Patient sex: M
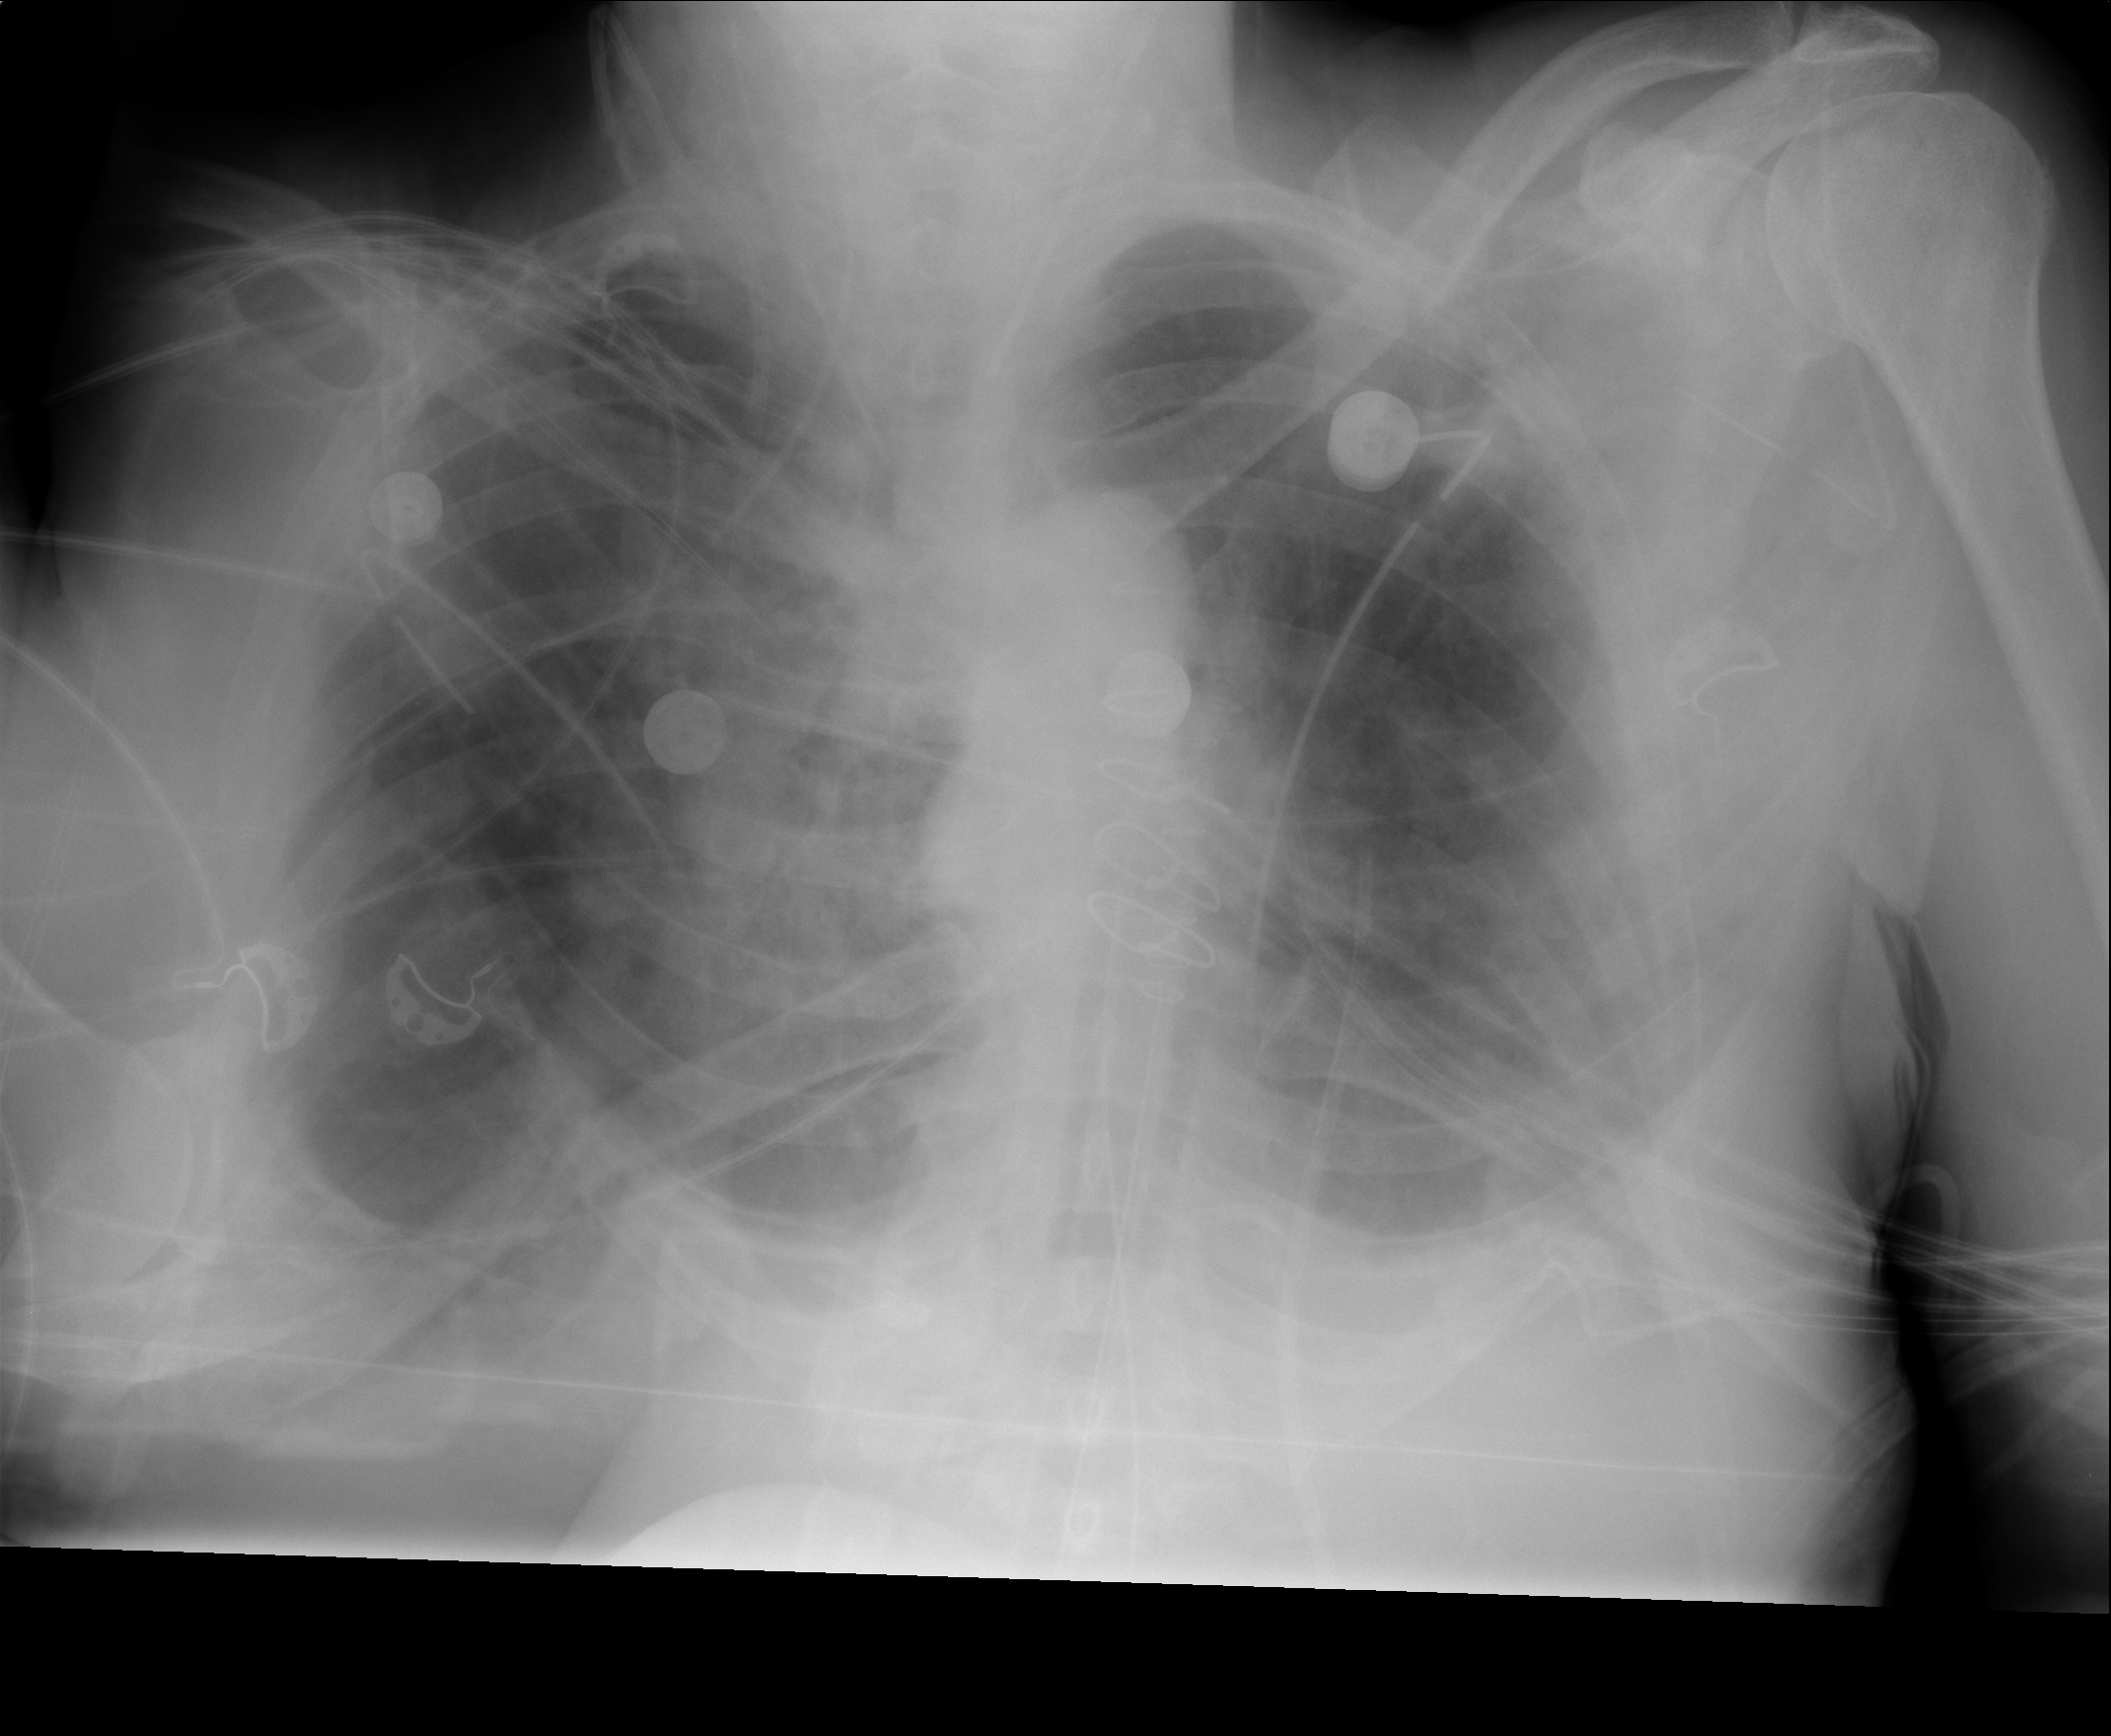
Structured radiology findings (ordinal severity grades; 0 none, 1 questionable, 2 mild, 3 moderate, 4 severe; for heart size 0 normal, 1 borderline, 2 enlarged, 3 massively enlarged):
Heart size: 2
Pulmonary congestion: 2
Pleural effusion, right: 1
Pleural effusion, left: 2
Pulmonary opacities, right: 0
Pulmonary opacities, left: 0
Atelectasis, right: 2
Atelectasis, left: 2